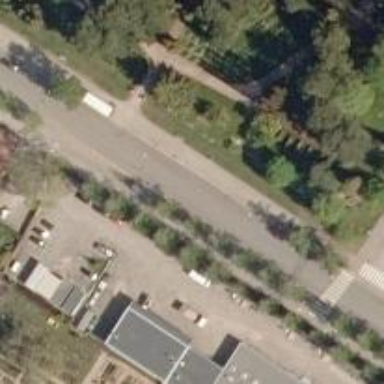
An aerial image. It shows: Asphalt footway.